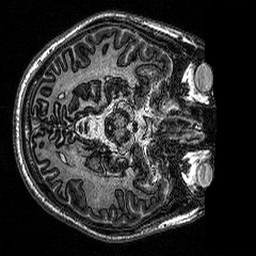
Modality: MP2RAGE
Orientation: axial
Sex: male
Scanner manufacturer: siemens
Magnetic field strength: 3 T
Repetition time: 5 s
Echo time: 0.00292 s